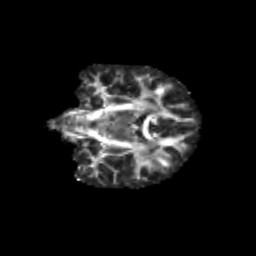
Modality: FA
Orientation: coronal
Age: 11
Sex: female
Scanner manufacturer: siemens
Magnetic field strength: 3 T
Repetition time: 3.8 s
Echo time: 0.07 s